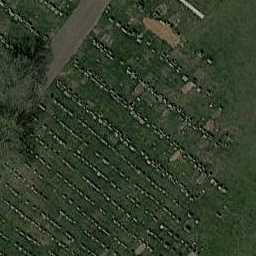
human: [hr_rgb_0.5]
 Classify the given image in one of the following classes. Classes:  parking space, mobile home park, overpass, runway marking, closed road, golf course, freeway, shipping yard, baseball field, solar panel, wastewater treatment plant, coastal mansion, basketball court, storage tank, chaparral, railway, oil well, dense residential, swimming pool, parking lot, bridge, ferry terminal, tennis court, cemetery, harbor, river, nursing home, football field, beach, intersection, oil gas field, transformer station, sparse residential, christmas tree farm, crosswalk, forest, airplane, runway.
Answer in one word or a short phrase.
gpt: cemetery